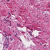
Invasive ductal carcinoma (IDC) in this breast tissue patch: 0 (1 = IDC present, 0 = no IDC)